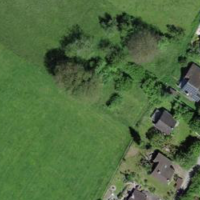
EUNIS habitat code: 25
Species observed at this site:
Galeopsis tetrahit
Centaurea scabiosa
Ajuga reptans